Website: macys
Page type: billing-address
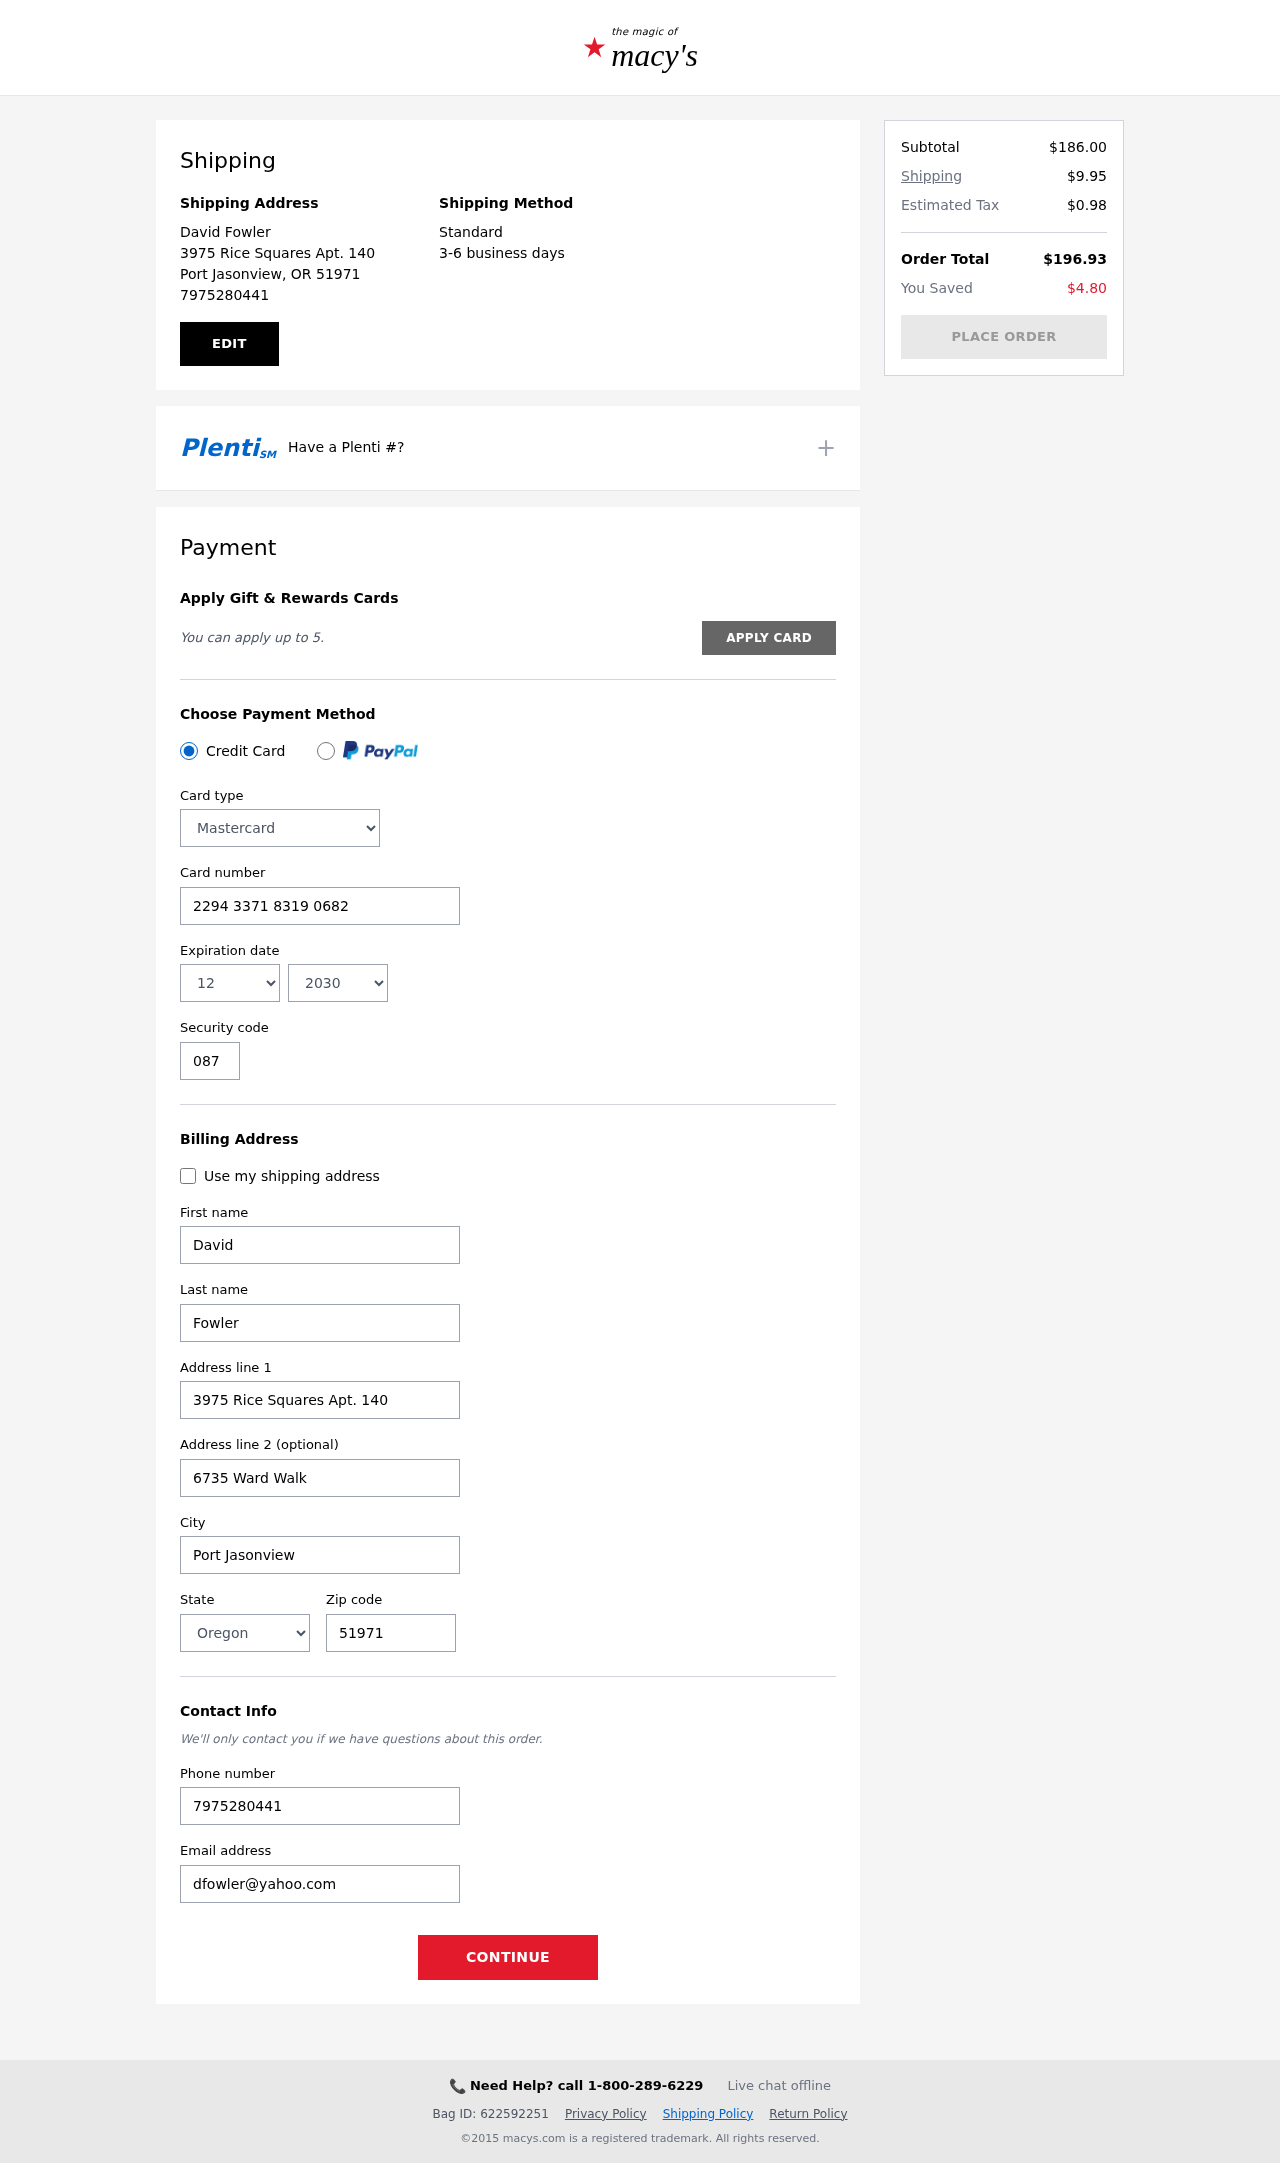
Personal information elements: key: PII_CARD_CVV
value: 087
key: PII_CARD_EXPIRY_MONTH
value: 12
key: PII_CARD_EXPIRY_YEAR
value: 30
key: PII_CARD_NUMBER
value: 2294 3371 8319 0682
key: PII_CARD_TYPE
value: Mastercard
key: PII_CITY
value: Port Jasonview
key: PII_CITY_STATE_ZIP
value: Port Jasonview, OR 51971
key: PII_EMAIL
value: dfowler@yahoo.com
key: PII_FIRSTNAME
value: David
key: PII_FULLNAME
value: David Fowler
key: PII_LASTNAME
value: Fowler
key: PII_PHONE
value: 7975280441
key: PII_POSTCODE
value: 51971
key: PII_STATE
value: Oregon
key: PII_STREET
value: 3975 Rice Squares Apt. 140
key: PII_STREET2
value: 6735 Ward Walk
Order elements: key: ORDER_SUBTOTAL
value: $186.00
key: ORDER_SHIPPING_COST
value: $9.95
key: ORDER_TAX
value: $0.98
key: ORDER_TOTAL
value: $196.93
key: ORDER_SAVINGS
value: $4.80